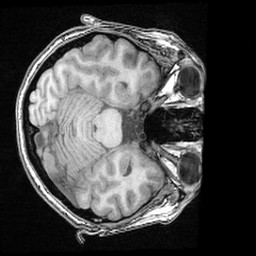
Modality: T1w
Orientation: axial
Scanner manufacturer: ge
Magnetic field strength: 3 T
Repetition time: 0.008572 s
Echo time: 0.003384 s